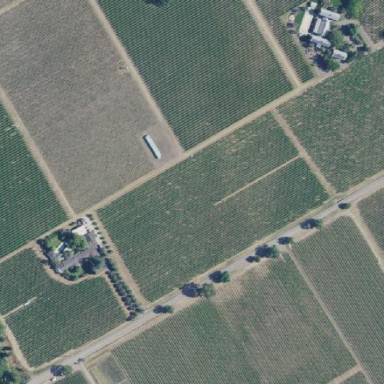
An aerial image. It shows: Vineyard with wine grapes as the main crop.